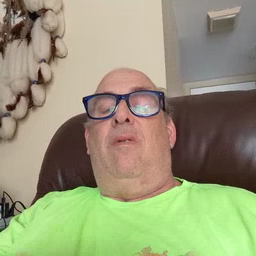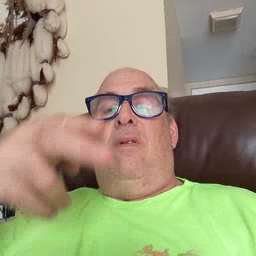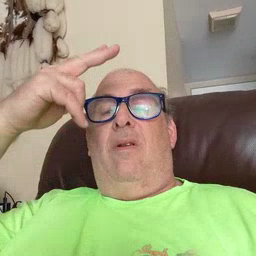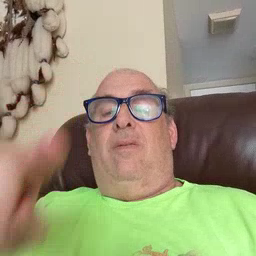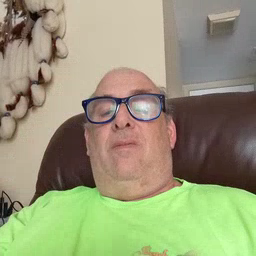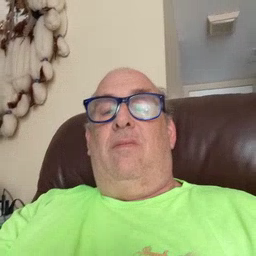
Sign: high